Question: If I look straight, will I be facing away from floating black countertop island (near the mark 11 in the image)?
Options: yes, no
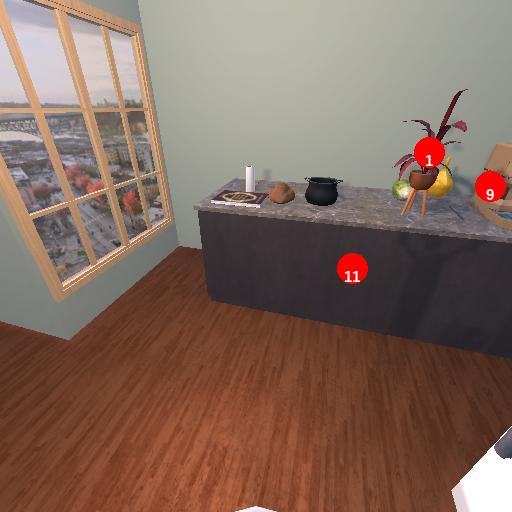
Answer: yes